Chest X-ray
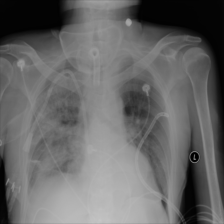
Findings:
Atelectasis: negative
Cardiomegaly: negative
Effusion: negative
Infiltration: positive
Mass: negative
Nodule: negative
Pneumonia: negative
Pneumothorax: negative
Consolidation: negative
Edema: negative
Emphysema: negative
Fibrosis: negative
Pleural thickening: negative
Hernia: negative